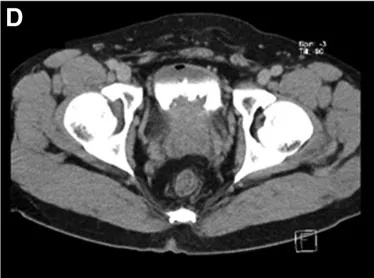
CT urogram delayed phase. (C) Vesicoureteral junction involvement.
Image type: radiology (ct)